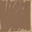
Piece: xx